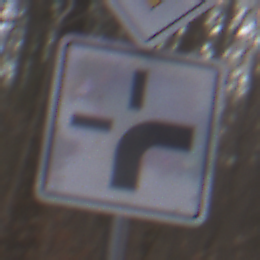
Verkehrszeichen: VerlaufVorfahrtsstrasse3
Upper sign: Vorfahrtsstrasse
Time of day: MorningAfternoon
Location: Outdoor (Nature)
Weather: Overcast
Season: Autumn
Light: Natural